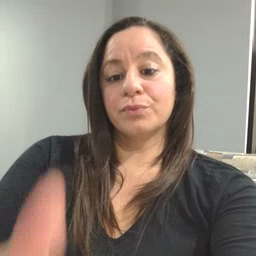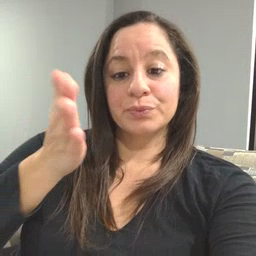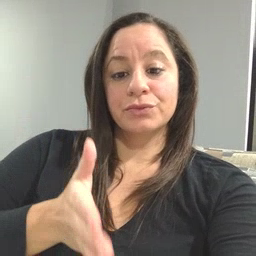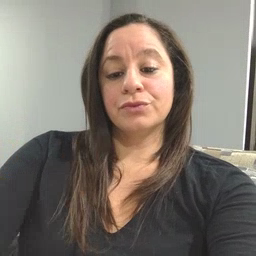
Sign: person